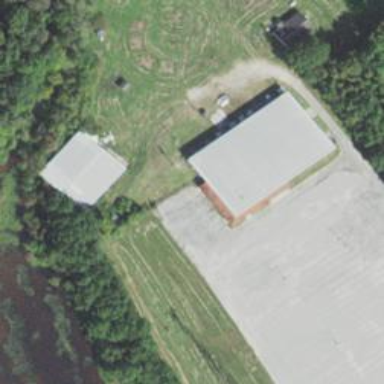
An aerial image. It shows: Nightclub building.